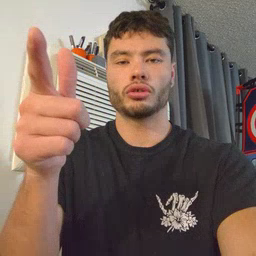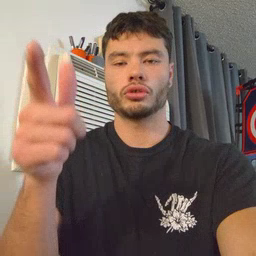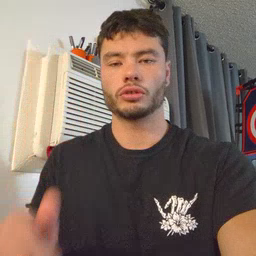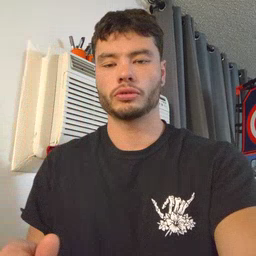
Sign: later